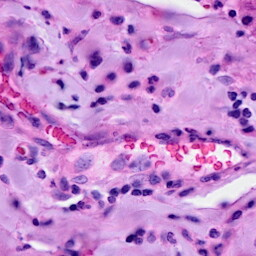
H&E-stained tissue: Breast